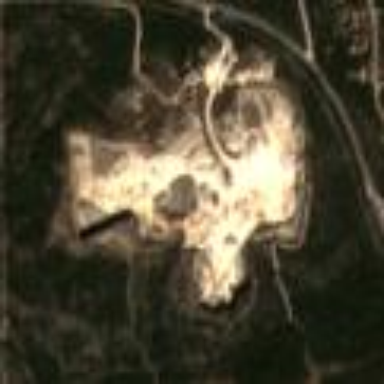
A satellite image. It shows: Quarry area.